Question: I have a WebMethod that returns at date {"d":["/Date(1390411800000)/"]}:
'''
[WebMethod]
public static object getBreadCrumbDate(int projectID, int statusID)
{
using (dbPSREntities5 myEntities = new dbPSREntities5())
{
var thisId = myEntities.tbBreadCrumbs.Where(x => x.ProjectID == projectID && x.StatusID == statusID).Max(x => x.BreadCrumbID);
var columns = myEntities.tbBreadCrumbs.Where(x => x.BreadCrumbID == thisId)
.Select(x => x.CreateDateTime).ToList();
return columns;
}
}
'''
and I want to format it "mmm dd, yy" (Jan 22, 14) and return it to the calling AJAX but not sure the best way. Here's my AJAX:
'''
function getBreadCrumbDate(projectID, statusID) {
$.ajax({
url: "view-requests.aspx/getBreadCrumbDate", // Current Page, Method
data: JSON.stringify({
projectID: projectID,
statusID: statusID
}), // parameter map as JSON
type: "POST", // data has to be POSTed
contentType: "application/json", // posting JSON content
dataType: "JSON", // type of data is JSON (must be upper case!)
timeout: 10000, // AJAX timeout
success: function (result) {
$("#divApprovedStatus").html(result.d[0]);
},
error: function (xhr, status) {
alert(status + " - " + xhr.responseText);
}
});
}
'''
Right now it prints out /Date(1390411800000)/ but want it formatted. Is it best to do in the jQuery after the success or in the C# when I return it? Whichever way, I'm not sure how to do it and could use some pointers.
Thanks!
It shows some red lines... do you want me to tell you what they say?

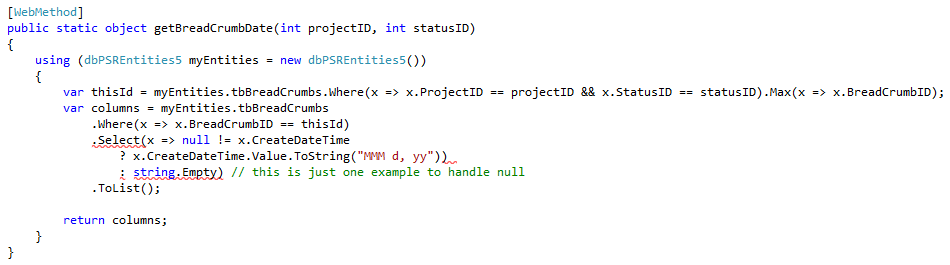
Answer: I'd say it's easiest to just do it in C# using 'ToString([time format])' with the proper format.
Since you have a DateTime? object, known as a 'Nullable<DateTime>', to access the 'DateTime' value, you have to use the 'Value' property of 'DateTime?' (The 'Value' property exists on all 'Nullable Types'.
For "Jan 22, 14", the format would be as follows:
These are just some generic examples of the syntax:
'''
// DateTime object
someDateTimeInstance.ToString("MMM d, yy");
// DateTime? object
someNullableDateTimeInstance.Value.ToString("MMM d, yy"); // assumes no nulls
// DateTime? object with null check
String formattedDateTime = (null != someNullableDateTimeInstance
? someNullableDateTimeInstance.Value.ToString("MMM d, yy")
: string.Empty);
'''
Additionally, you're using Entity Framework which translates your LINQ statements into SQL.
Basically you have to pull the data first, and then format it. Even though 'CreateDateTime' IS a 'Nullable<DateTime>' column, that entire expression is converted by Linq-To-Entities to SQL. And, Linq-To-Entities doesn't know how to translate the method call '.ToString(string format)'.
By separating the query from the format call, we avoid this issue. You get the data from the entities, and call '.ToList()' which will cause EF to load the data into memory. Then, you can work with this new list containing 'DateTime?' objects and use the 'ToString(string format)' method to get the formatted dates.
'''
[WebMethod]
public static object getBreadCrumbDate(int projectID, int statusID)
{
using (dbPSREntities5 myEntities = new dbPSREntities5())
{
var thisId = myEntities.tbBreadCrumbs.Where(x => x.ProjectID == projectID && x.StatusID == statusID).Max(x => x.BreadCrumbID);
var columns = myEntities.tbBreadCrumbs
.Where(x => x.BreadCrumbID == thisId)
.Select(x => x.CreateDateTime)
.ToList();
var formattedList = columns
.Select(d => null != d
? d.Value.ToString("MMM d, yy")
: string.Empty) // this is just one example to handle null
.ToList();
return formattedList;
}
}
'''